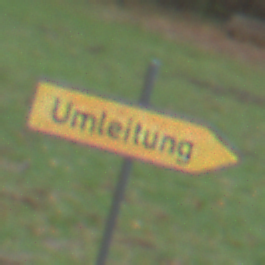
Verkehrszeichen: UmleitungswegweiserRechtsweisend
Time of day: SunriseSunset
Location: Outdoor (Nature)
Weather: PartlyCloudy
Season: Autumn
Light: Natural